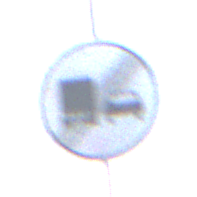
Verkehrszeichen: EndeUeberholverbotKraftfahrzeuge
Umgebung: Outdoor, Nature
Tageszeit: SunriseSunset
Wetter: PartlyCloudy
Licht: Natural
Jahreszeit: NotSpecified
Kontrast: HighContrast